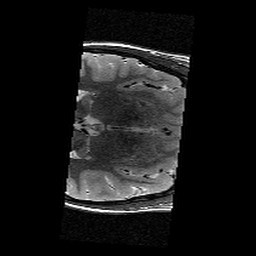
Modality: T2w
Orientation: axial
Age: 12
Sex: female
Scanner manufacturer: siemens
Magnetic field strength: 3 T
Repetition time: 9.23 s
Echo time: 0.067 s